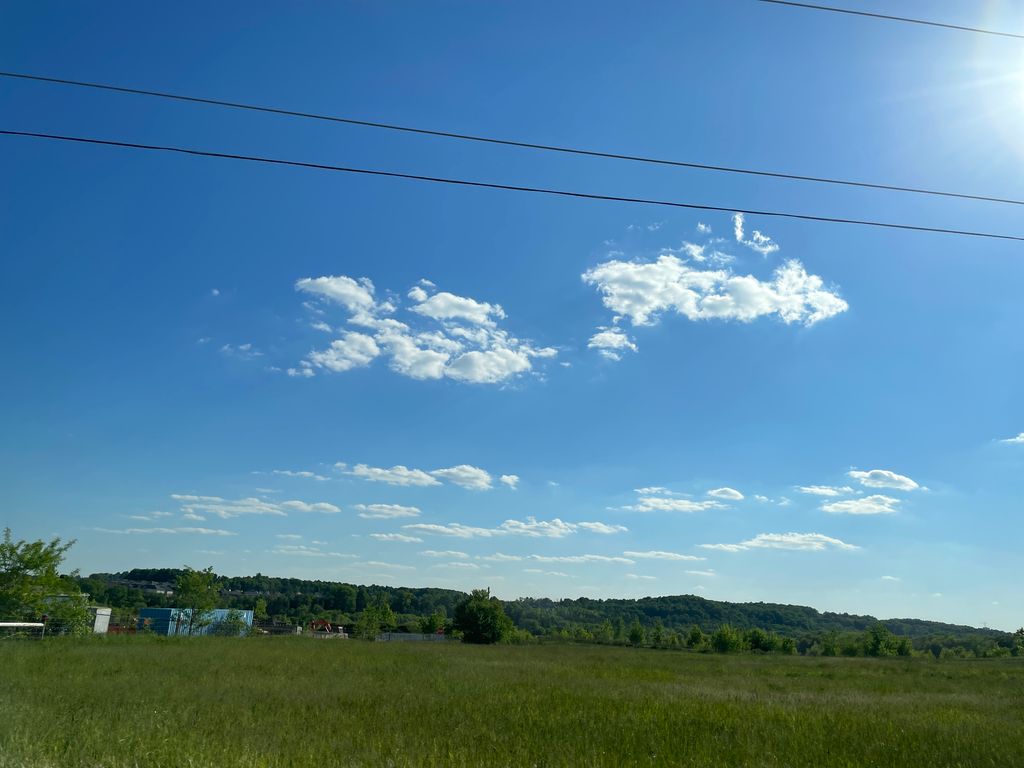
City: kitchener-waterloo